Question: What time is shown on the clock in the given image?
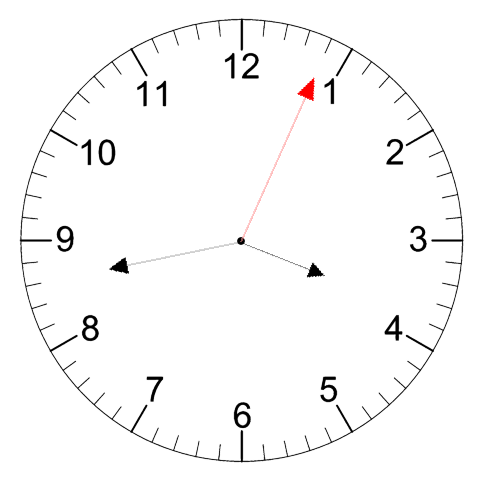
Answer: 03:43:04